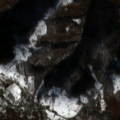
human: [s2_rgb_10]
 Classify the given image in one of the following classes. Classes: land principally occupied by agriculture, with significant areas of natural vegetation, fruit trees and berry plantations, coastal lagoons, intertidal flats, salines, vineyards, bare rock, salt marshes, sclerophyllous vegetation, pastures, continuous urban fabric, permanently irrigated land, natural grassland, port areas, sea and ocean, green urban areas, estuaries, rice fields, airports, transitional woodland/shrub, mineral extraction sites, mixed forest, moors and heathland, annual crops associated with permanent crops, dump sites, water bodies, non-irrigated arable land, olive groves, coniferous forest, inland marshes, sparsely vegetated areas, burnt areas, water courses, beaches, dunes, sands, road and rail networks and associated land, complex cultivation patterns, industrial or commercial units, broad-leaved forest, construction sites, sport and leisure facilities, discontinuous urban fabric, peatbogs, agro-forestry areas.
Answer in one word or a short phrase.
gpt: pastures, land principally occupied by agriculture, with significant areas of natural vegetation, broad-leaved forest, transitional woodland/shrub